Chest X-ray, PA view. Patient: 62 years old, sex M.
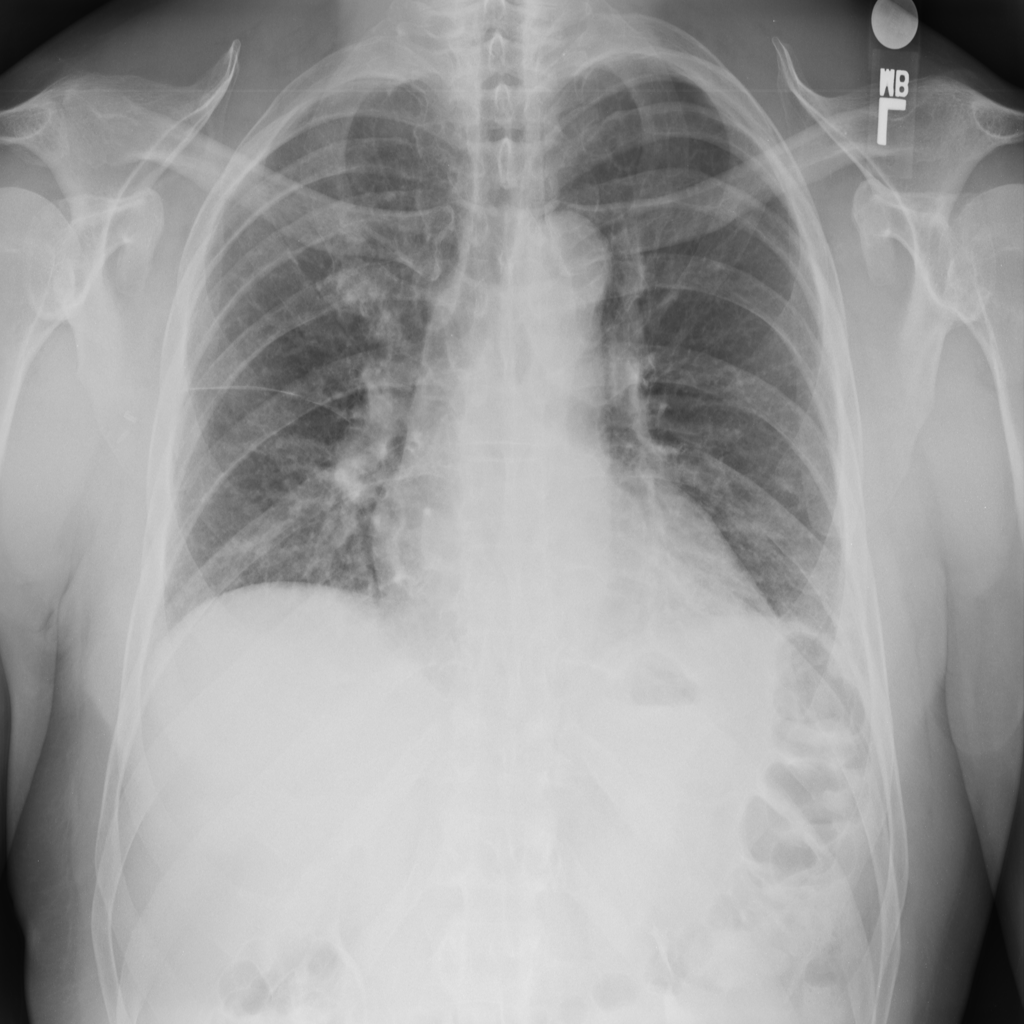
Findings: No Finding